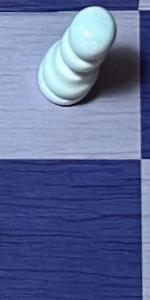
Label: Empty